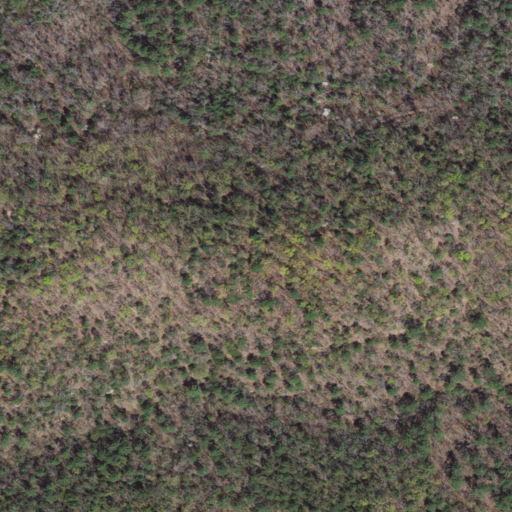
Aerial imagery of ridge(s) in Virginia named Simpson Ridges containing mixed forest, deciduous forest, and evergreen forest